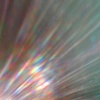
Label: sunburn